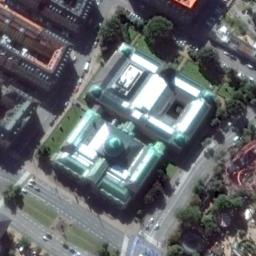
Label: church